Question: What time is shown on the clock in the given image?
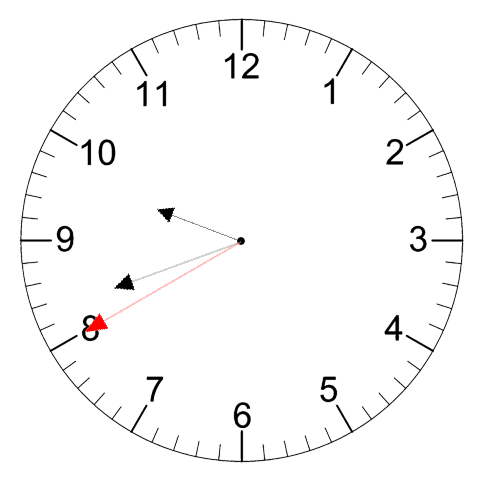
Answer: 09:41:40